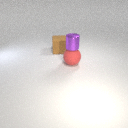
large red rubber sphere below small purple metal cylinder